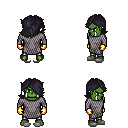
a pixel art fantasy rpg character, male body template, orc, green skin, chain mail, metal pants, raven swoop hairstyle, gold gloves, white slippers, four views (front, back, left, right), 2x2 character sprite sheet, small pixel art, hard edges, no anti-aliasing